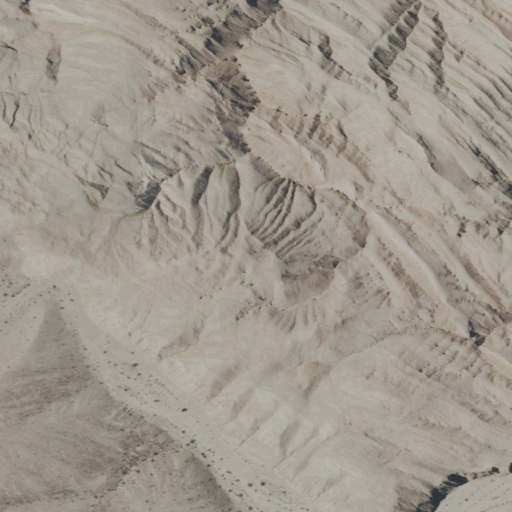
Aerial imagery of mountains in California named Confidence Hills containing barren land and shrub